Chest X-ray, PA view. Patient: 21 years old, sex F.
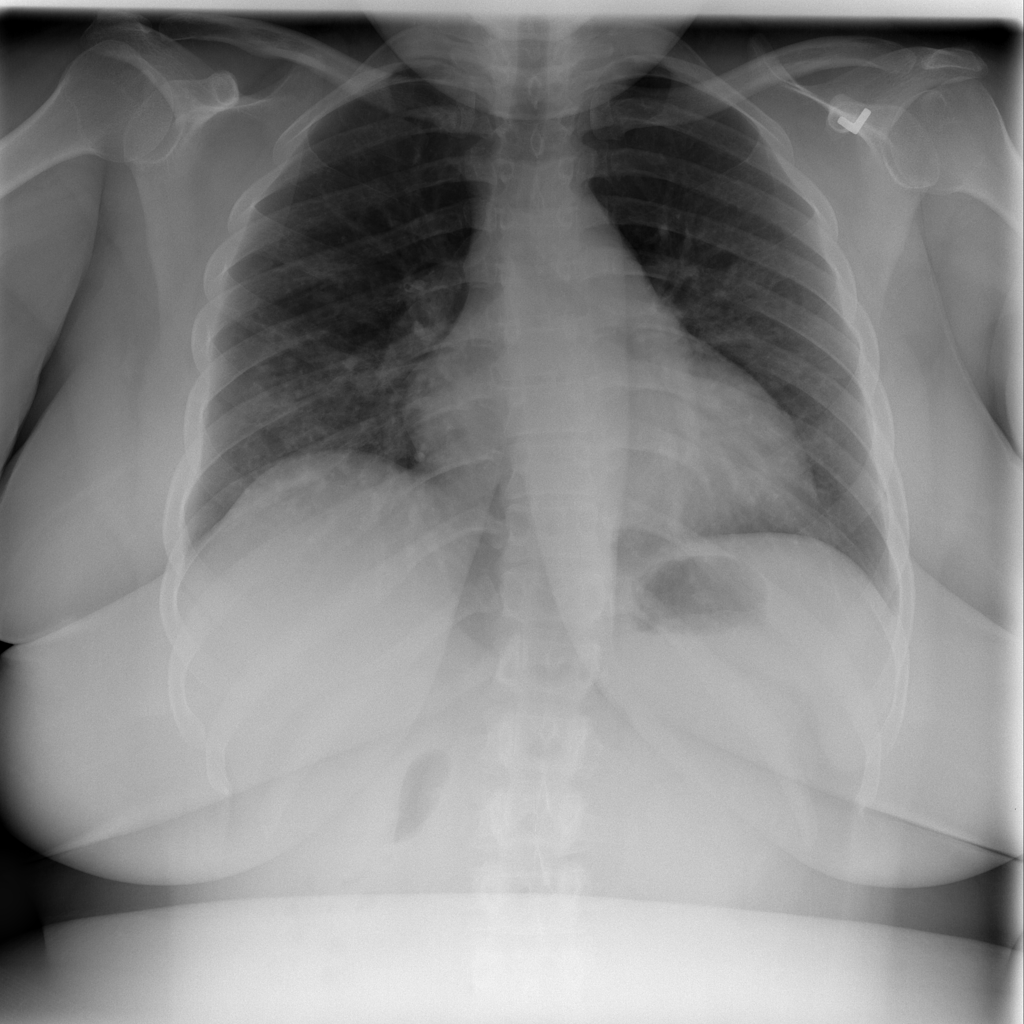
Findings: No Finding